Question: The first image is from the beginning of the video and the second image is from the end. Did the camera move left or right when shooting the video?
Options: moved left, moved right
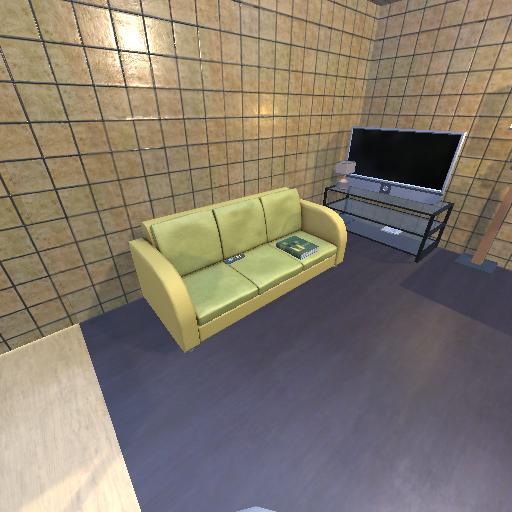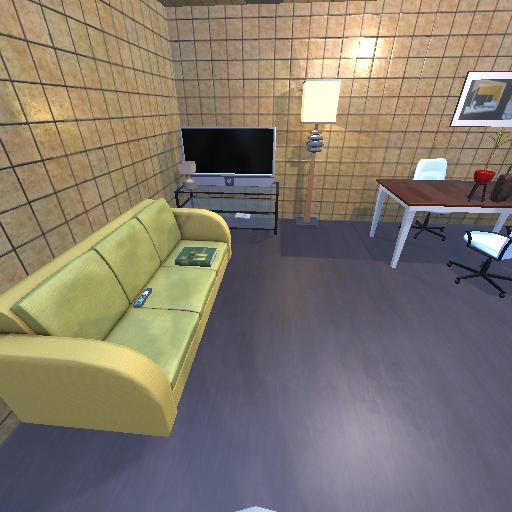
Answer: moved left